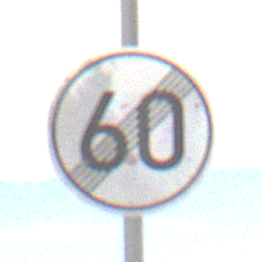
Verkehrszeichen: EndeGeschwindigkeit60
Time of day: MorningAfternoon
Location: Outdoor (Nature)
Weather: Overcast
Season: Winter
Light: Natural